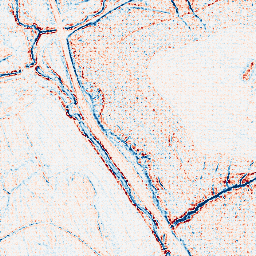
Category: edge_preserving
Decomposition family: bilateral
Decomposition parameters: d: 5
sigma_color: 50
sigma_space: 150
Upsampling method: sinc_hamming
Upsampling parameters: scale: 8
kernel_size: 8
Upsampling scale: 8